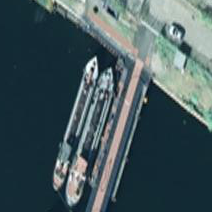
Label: Sand_carrier